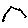
Label: hexagon